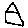
Label: house